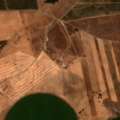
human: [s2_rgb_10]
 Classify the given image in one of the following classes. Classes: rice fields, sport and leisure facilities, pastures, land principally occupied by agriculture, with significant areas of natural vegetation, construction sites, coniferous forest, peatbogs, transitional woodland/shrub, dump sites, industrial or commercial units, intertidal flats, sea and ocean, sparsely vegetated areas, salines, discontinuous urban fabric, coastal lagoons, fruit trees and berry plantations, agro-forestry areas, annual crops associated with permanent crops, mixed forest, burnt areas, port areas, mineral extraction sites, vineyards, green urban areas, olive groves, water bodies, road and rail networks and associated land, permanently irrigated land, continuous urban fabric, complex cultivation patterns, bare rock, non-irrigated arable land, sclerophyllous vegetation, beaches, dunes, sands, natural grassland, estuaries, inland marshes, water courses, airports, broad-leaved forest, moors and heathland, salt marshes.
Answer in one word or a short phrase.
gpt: non-irrigated arable land, permanently irrigated land, olive groves, complex cultivation patterns